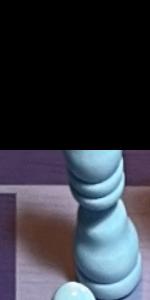
Label: Bishop_White